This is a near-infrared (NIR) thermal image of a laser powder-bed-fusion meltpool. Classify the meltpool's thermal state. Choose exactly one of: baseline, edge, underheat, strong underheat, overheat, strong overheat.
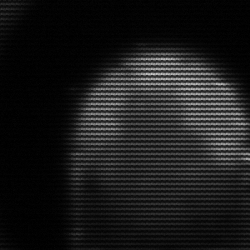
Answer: edge